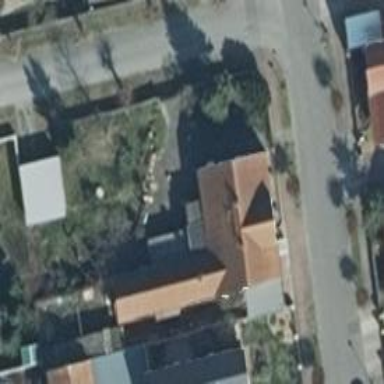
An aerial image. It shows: Simple house.